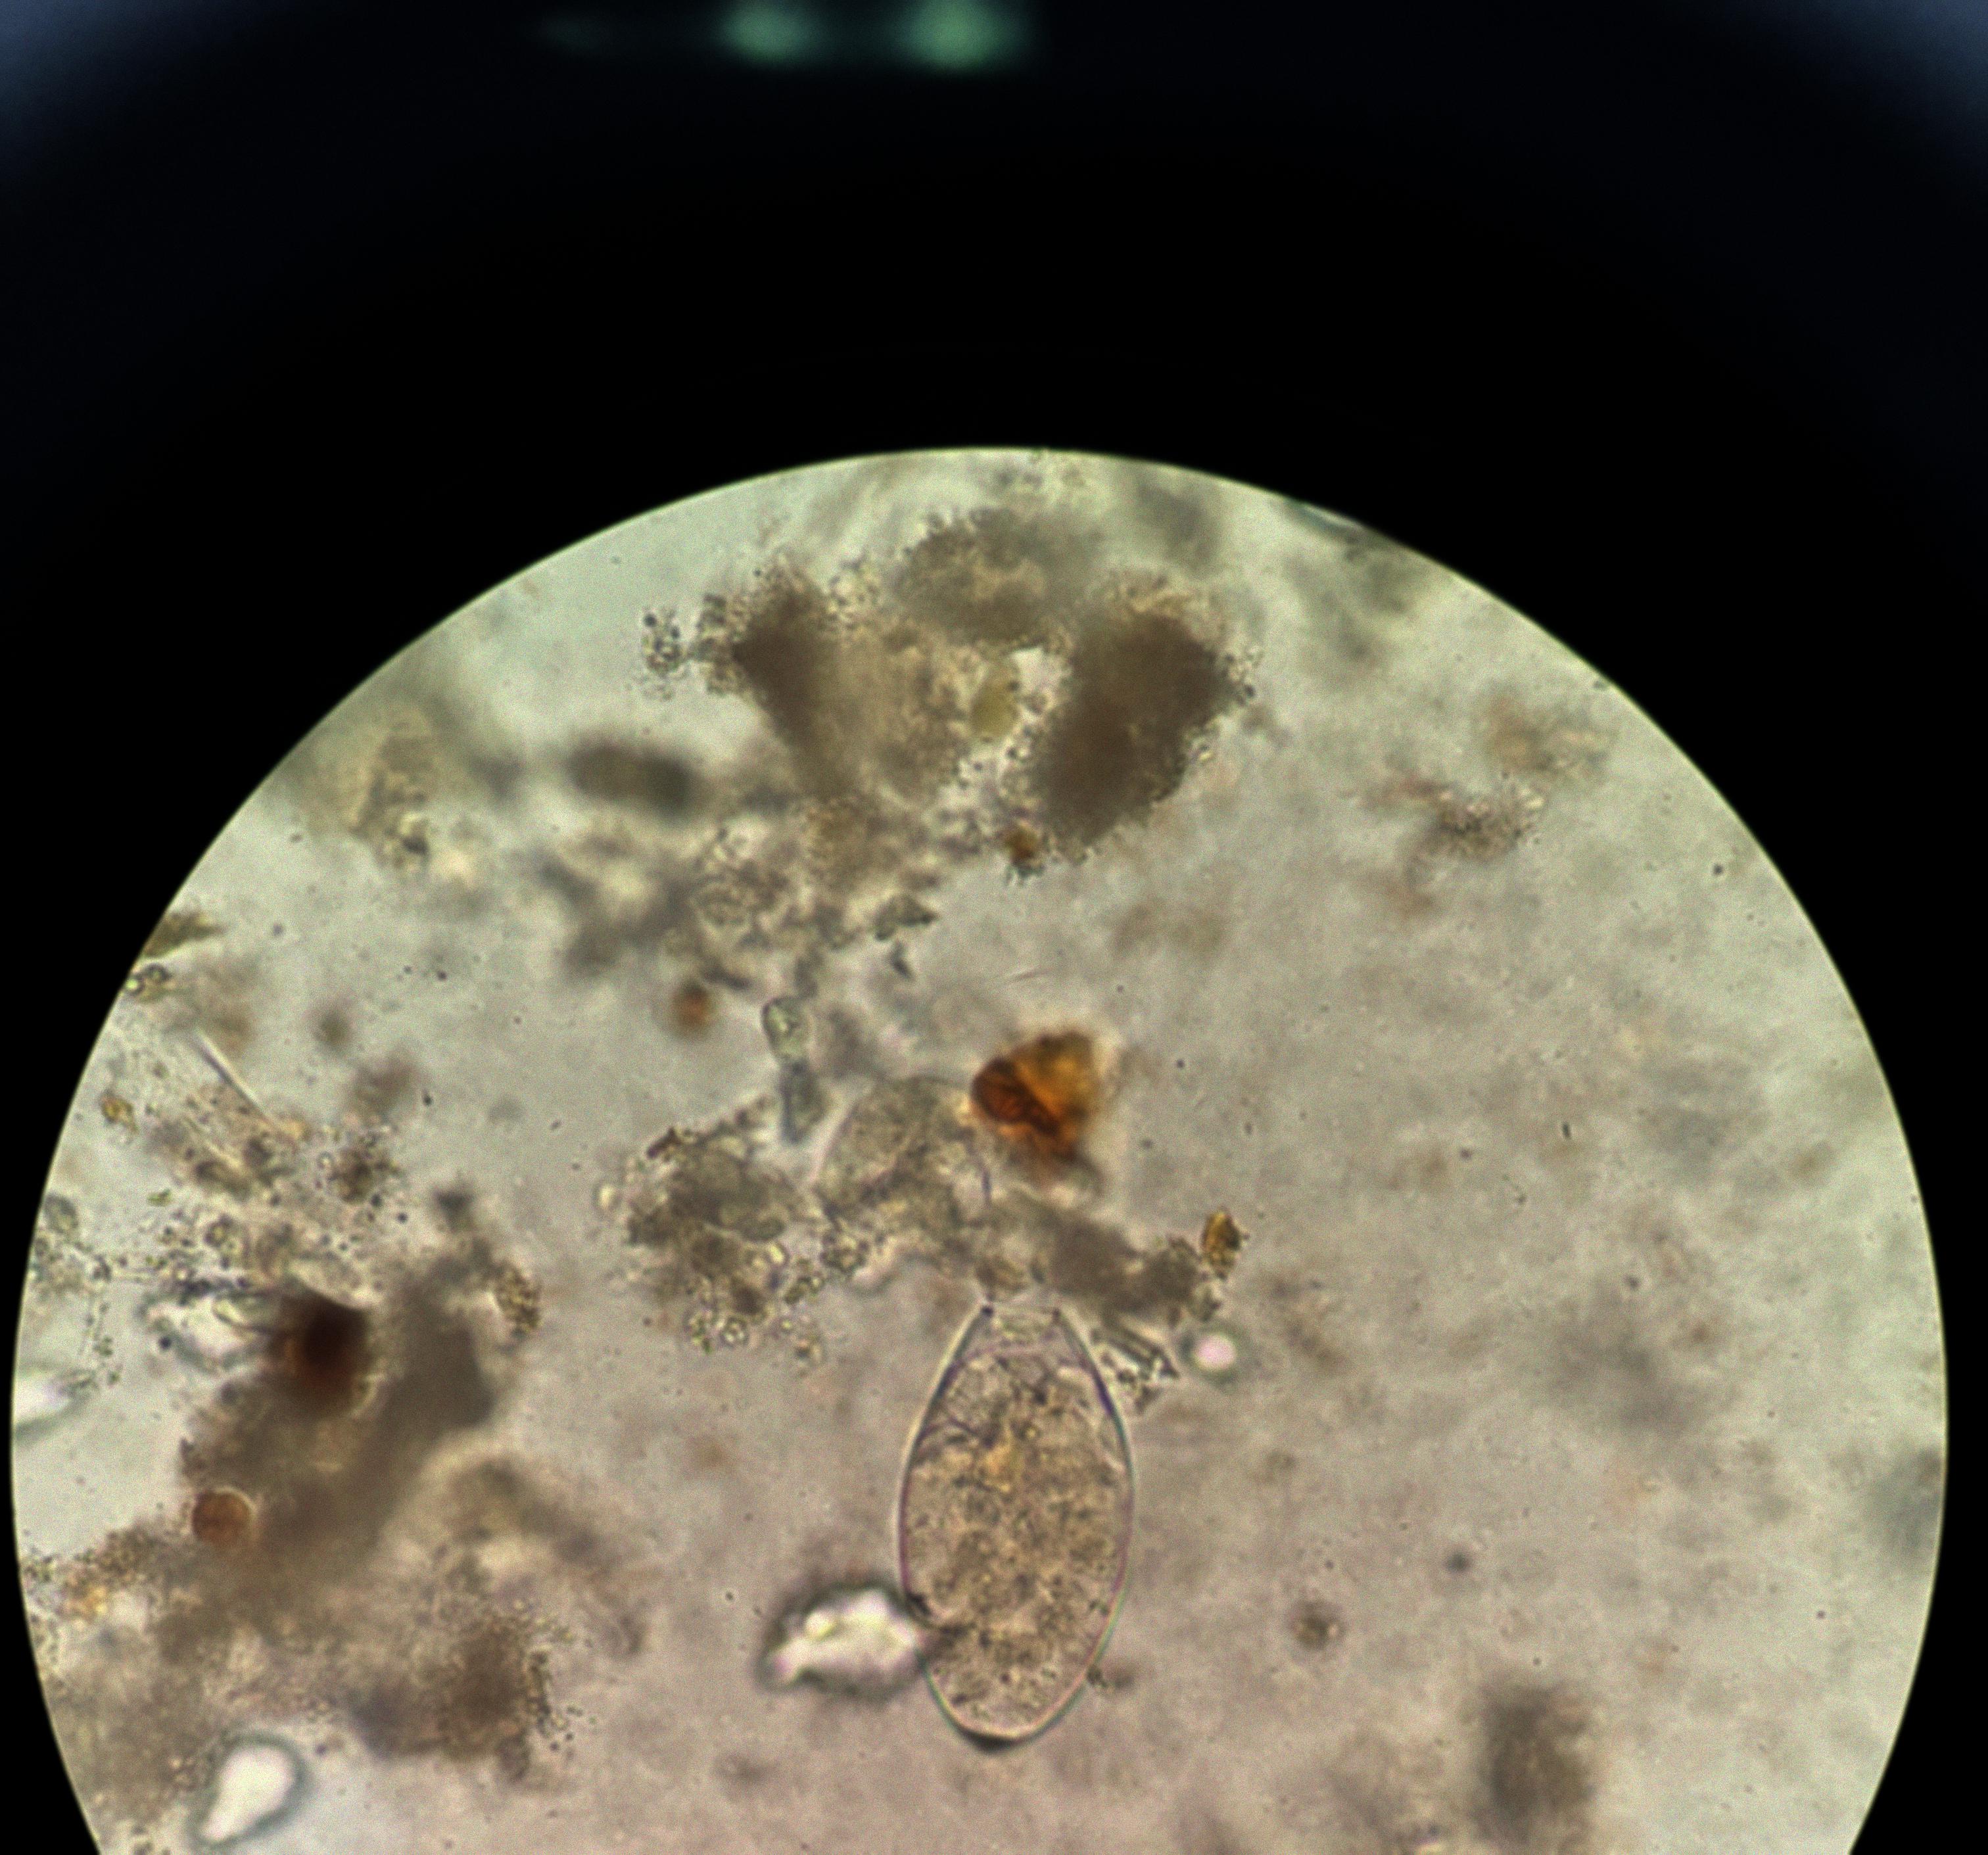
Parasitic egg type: Fasciolopsis buski